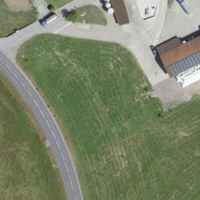
EUNIS habitat code: 55
Species observed at this site:
Trifolium pratense